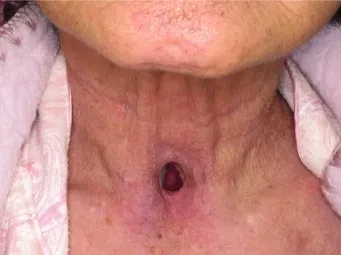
Tracheocutaneous fistula. (a) Preoperative photograph.
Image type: medical_photograph (other_medical_photograph)